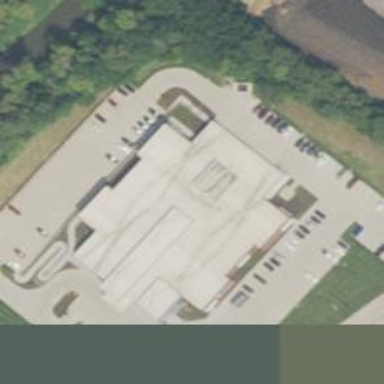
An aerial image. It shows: Clinic building providing healthcare services.